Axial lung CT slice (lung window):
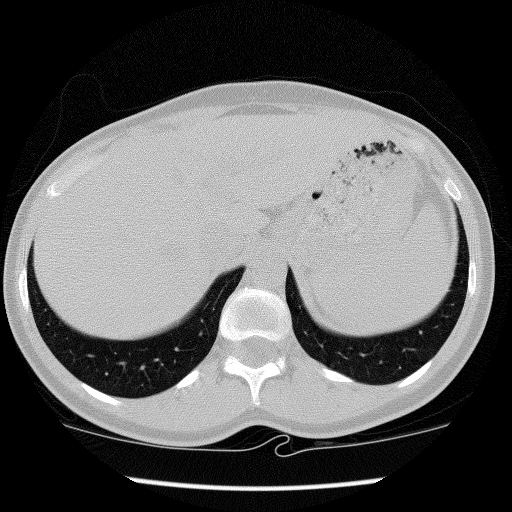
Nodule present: no